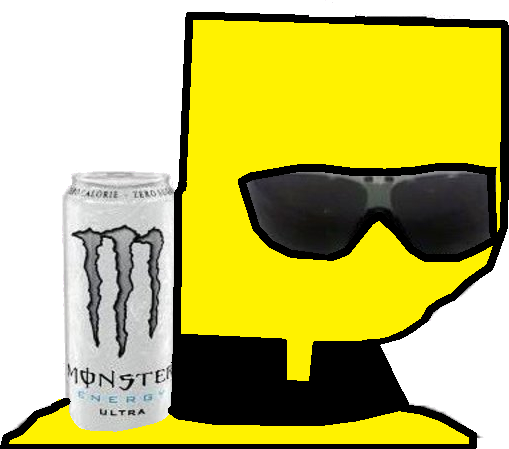
Label: 5_Boomer